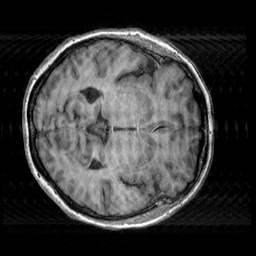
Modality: T1w
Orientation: axial
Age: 53
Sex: female
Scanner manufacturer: siemens
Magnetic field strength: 3 T
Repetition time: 2.3 s
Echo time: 0.00303 s